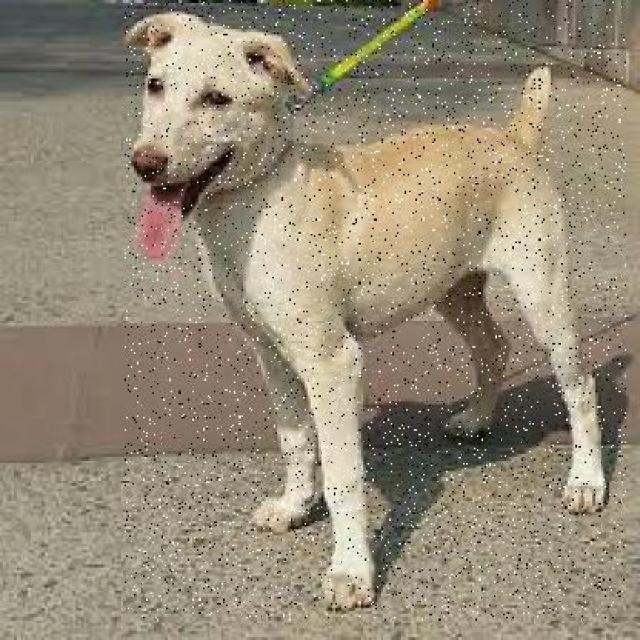
Healthy canine skin — no visible lesions, inflammation, or abnormalities. The skin and coat appear normal.